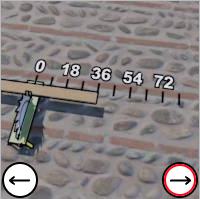
Task: length
Answer: 36
First scale value: 18.0